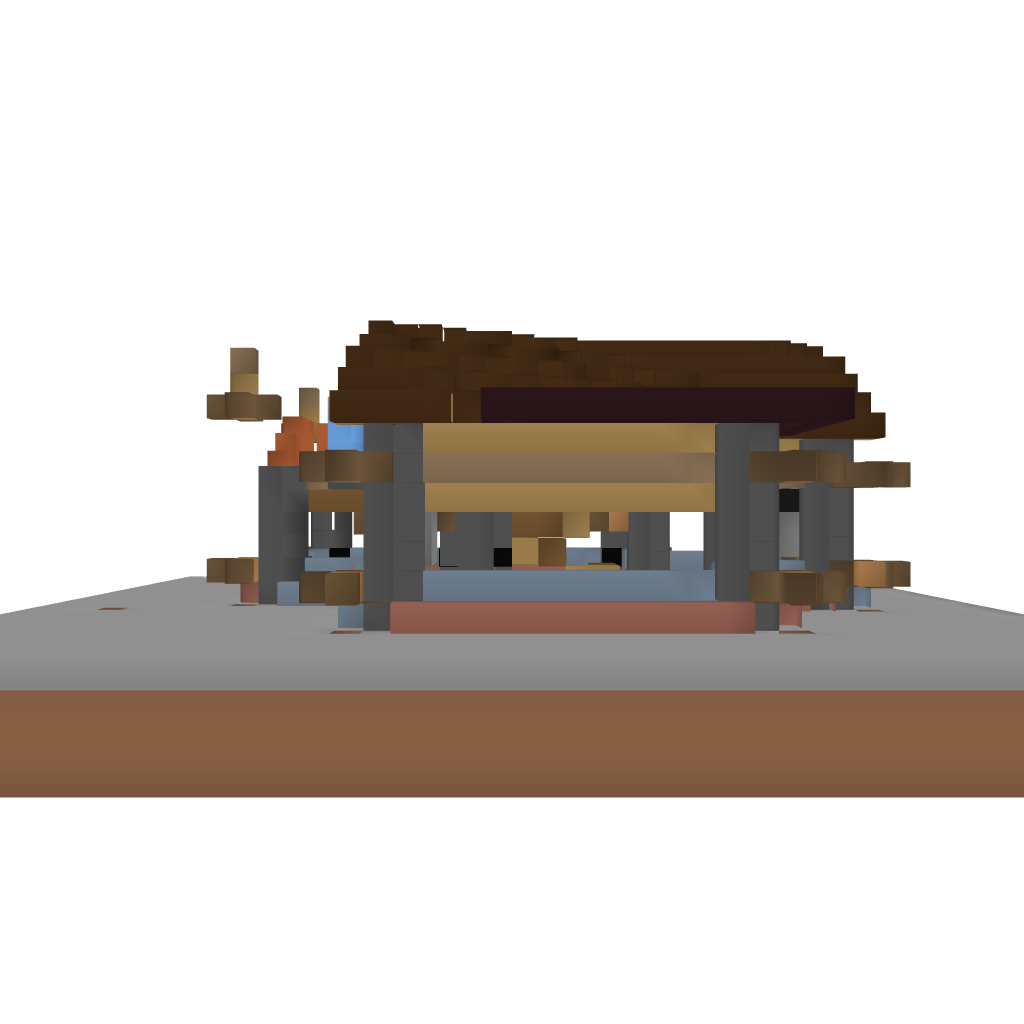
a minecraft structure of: Luxury House